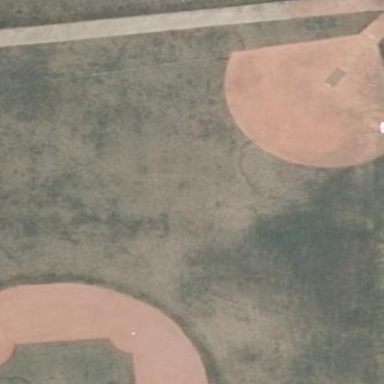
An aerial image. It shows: Baseball pitch for leisure land.